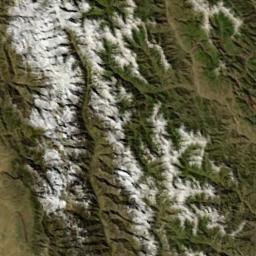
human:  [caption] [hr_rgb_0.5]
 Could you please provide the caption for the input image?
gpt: The snow berg is consist of green plants and white snow .

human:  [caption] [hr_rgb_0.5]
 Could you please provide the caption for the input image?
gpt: The white snow on the snow-capped mountains is veined .

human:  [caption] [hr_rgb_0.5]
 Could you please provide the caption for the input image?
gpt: The snowberg is partly covered with snow and ice and the snowberg consist of lots of ridges and valleys .

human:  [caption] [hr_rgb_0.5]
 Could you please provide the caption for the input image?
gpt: There is snow on the part of the snowberg .

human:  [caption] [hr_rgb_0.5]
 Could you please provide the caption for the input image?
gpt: The snowberg is covered with green land and some snow .